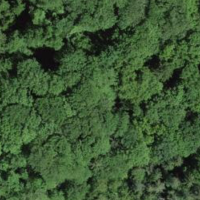
EUNIS habitat code: 41
Species observed at this site:
Ficaria verna